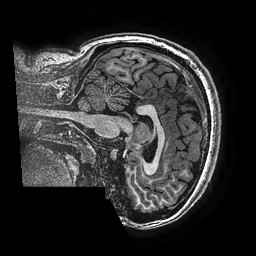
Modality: T1w
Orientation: sagittal
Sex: female
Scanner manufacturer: ge
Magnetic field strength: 3 T
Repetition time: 0.00766 s
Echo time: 0.003476 s